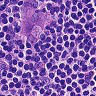
Metastatic tissue present: yes